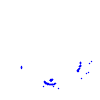
Particle: proton